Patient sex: M
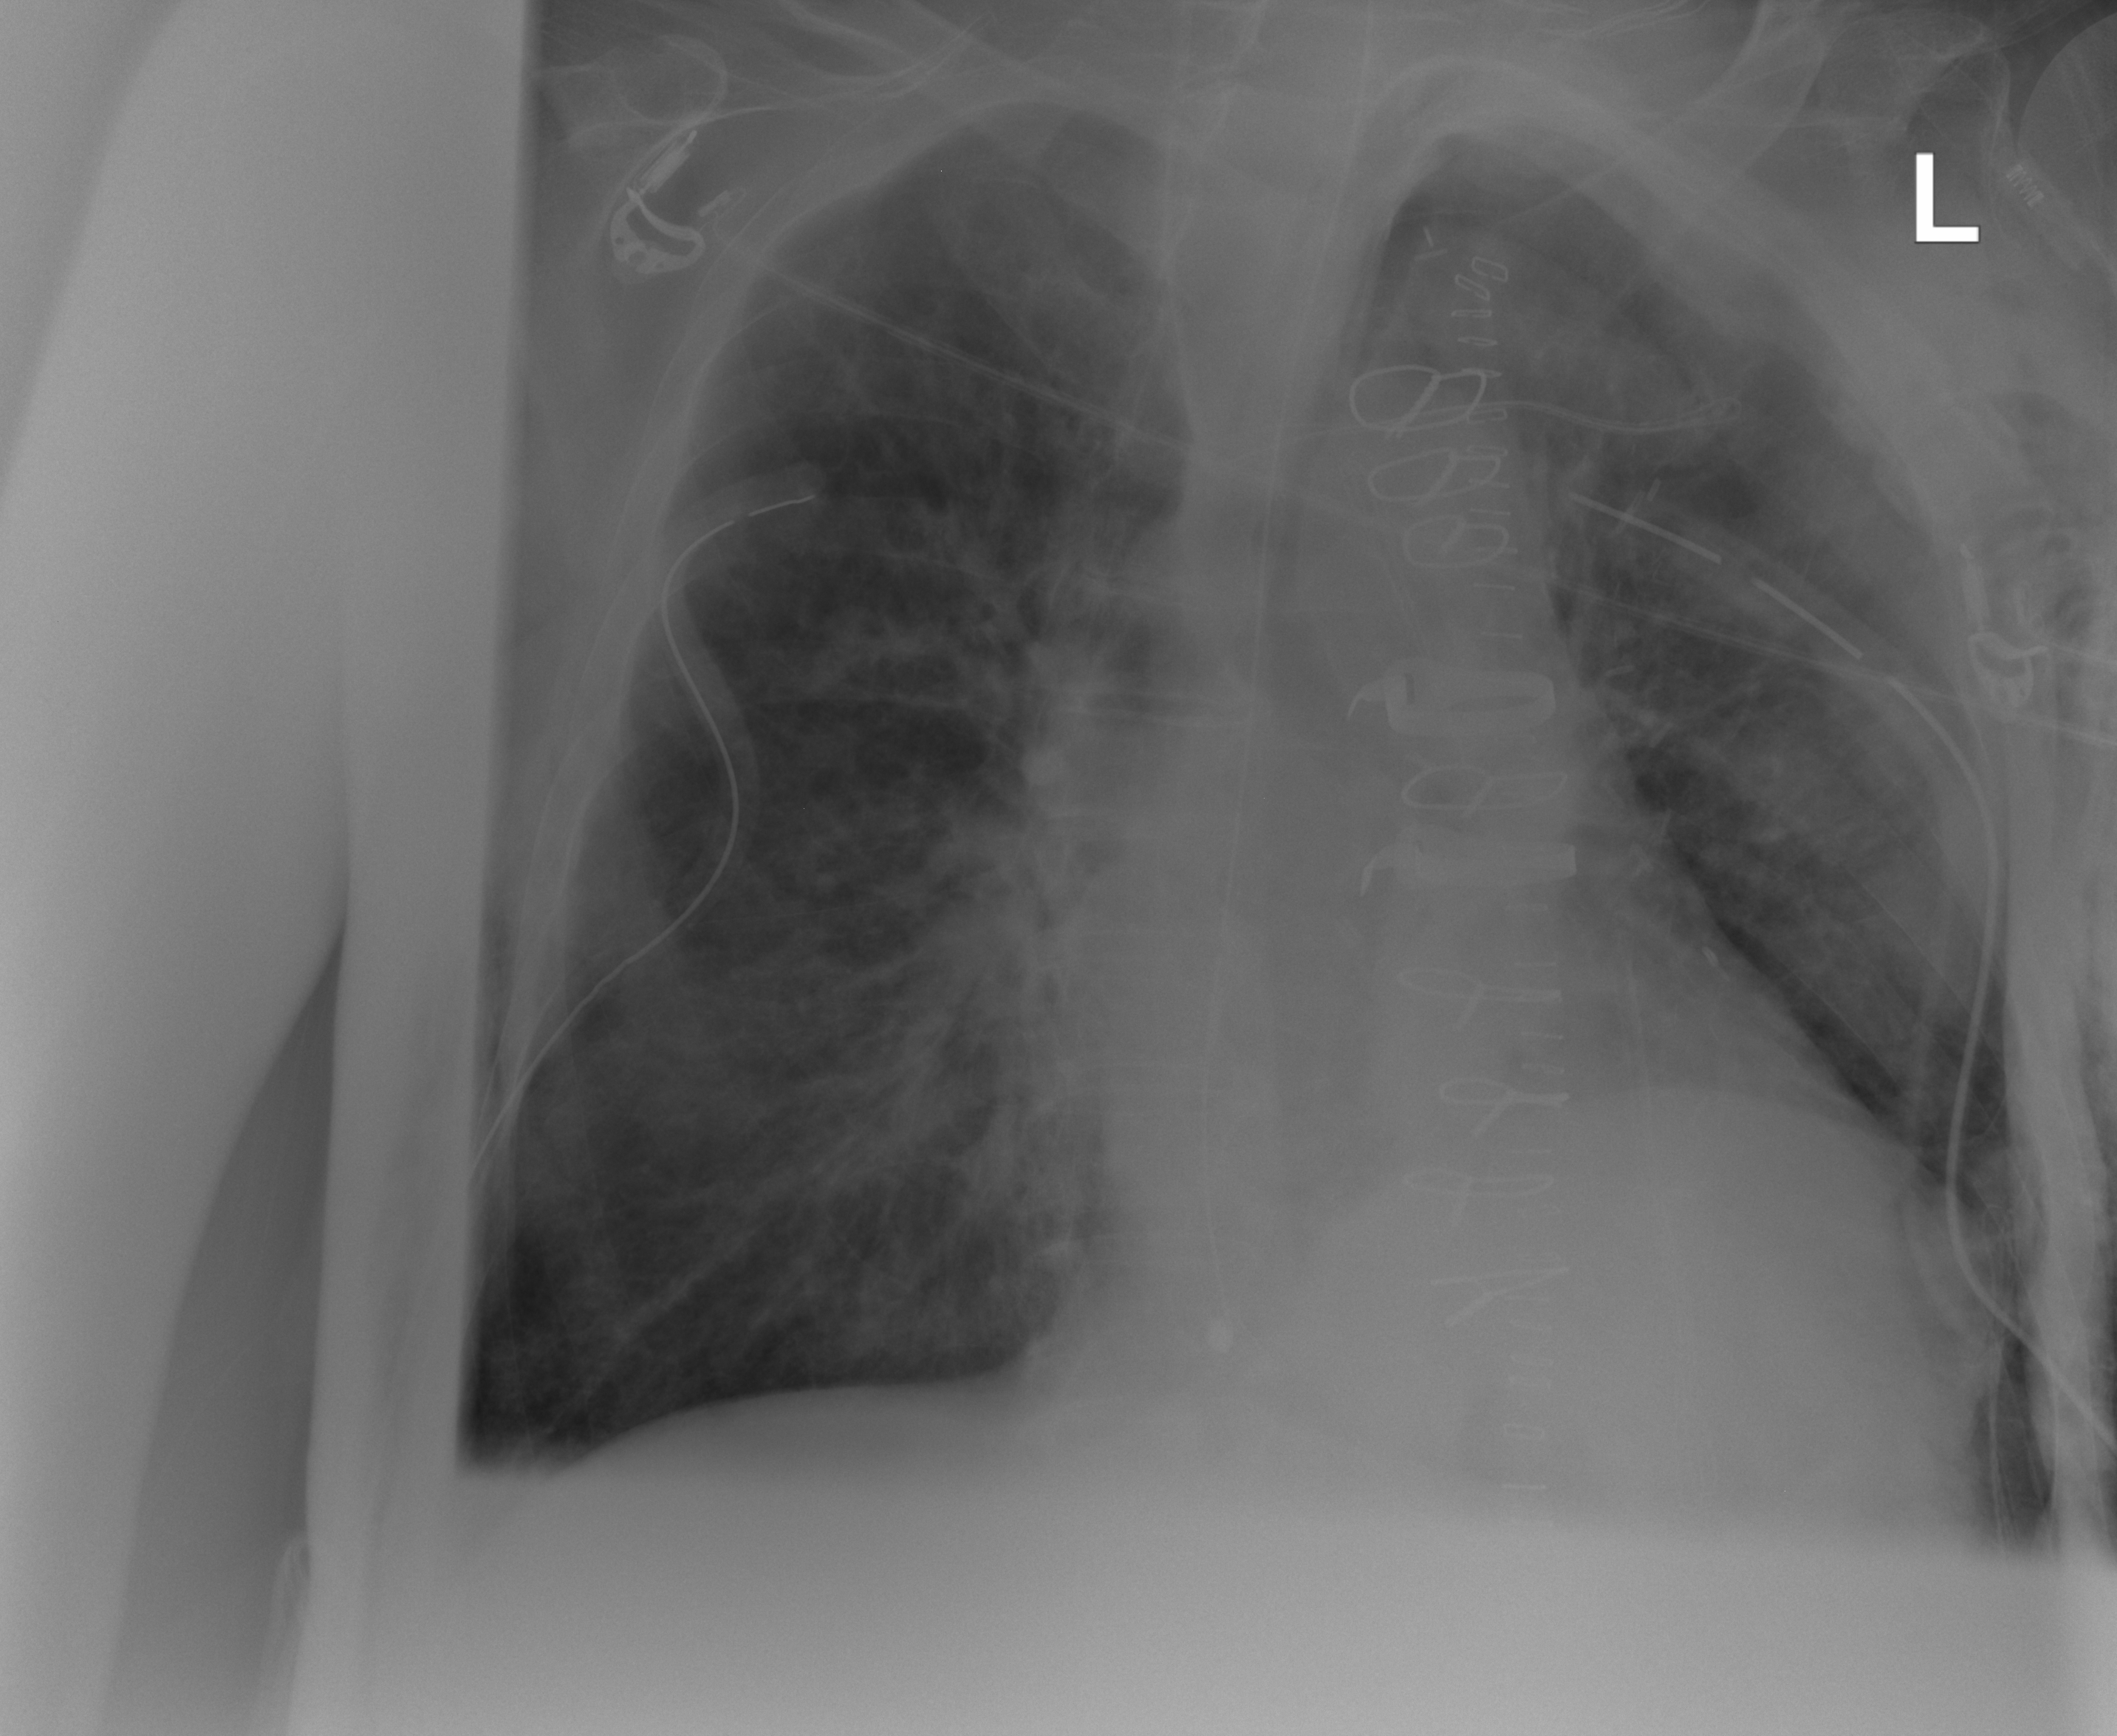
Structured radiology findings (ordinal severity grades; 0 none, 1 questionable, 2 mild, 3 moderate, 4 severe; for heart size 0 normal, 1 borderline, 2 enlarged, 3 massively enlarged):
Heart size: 1
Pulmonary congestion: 2
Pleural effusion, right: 0
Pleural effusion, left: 0
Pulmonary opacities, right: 2
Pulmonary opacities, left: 2
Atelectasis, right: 0
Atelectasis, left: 0